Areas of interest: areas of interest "Art Gallery"
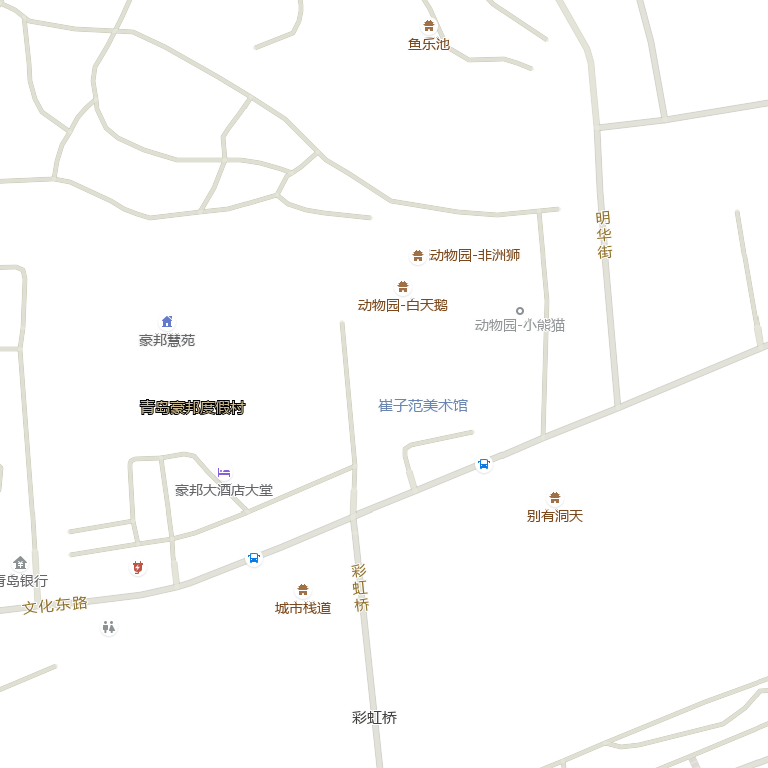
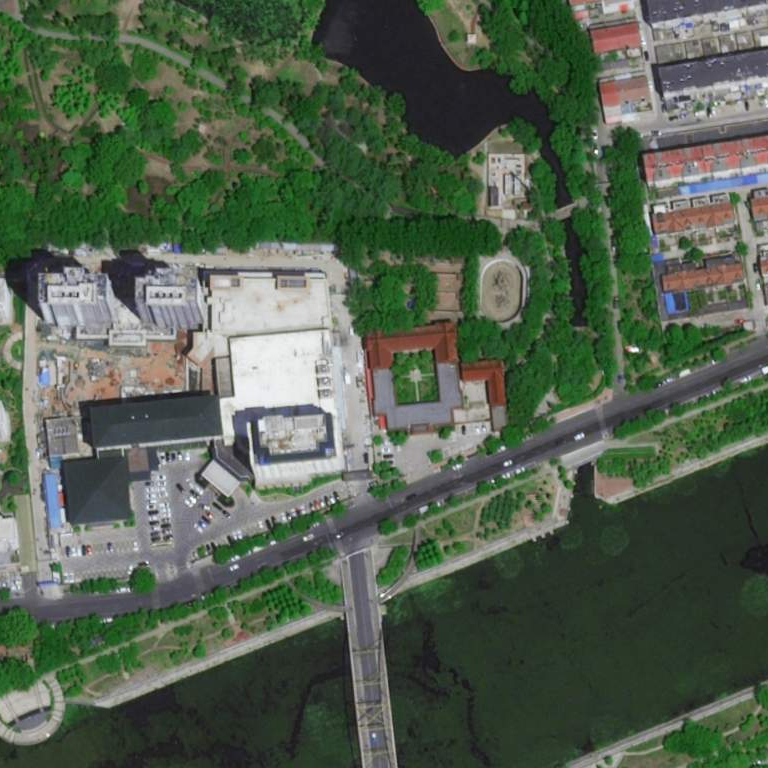